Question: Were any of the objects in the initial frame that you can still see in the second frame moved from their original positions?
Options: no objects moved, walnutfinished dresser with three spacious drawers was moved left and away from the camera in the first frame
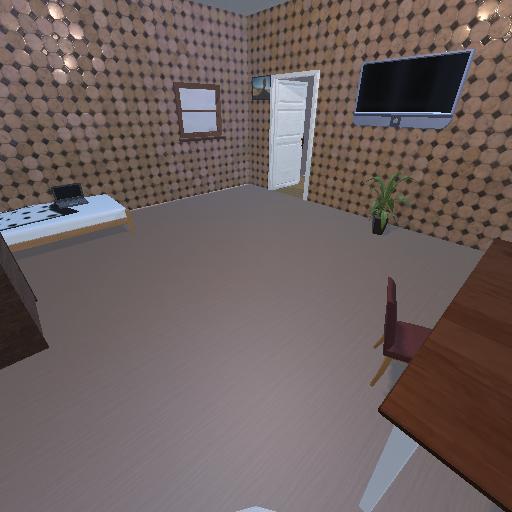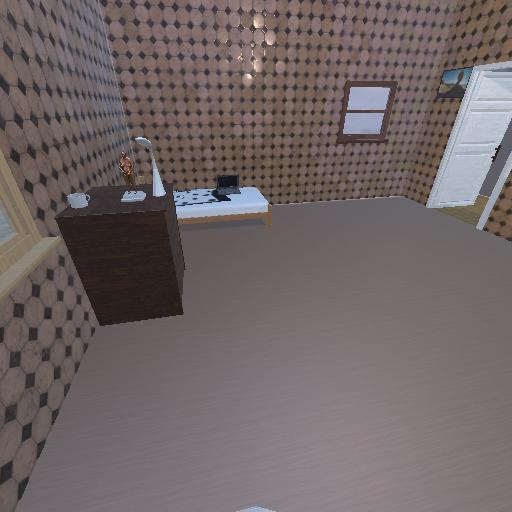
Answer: no objects moved